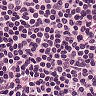
Metastatic tissue present: no